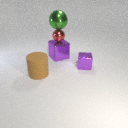
large purple metal cube behind small purple metal cube